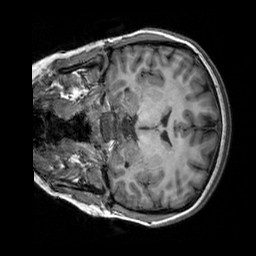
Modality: T1w
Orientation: coronal
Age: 23
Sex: female
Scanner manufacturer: siemens
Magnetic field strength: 3 T
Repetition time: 2.3 s
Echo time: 0.00303 s